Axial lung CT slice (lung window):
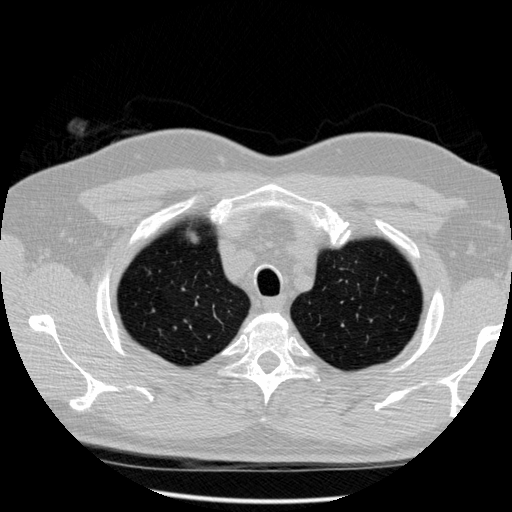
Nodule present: no